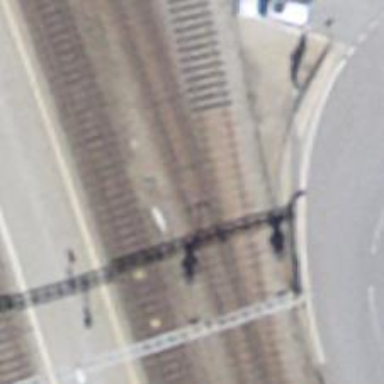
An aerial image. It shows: Railway switch.